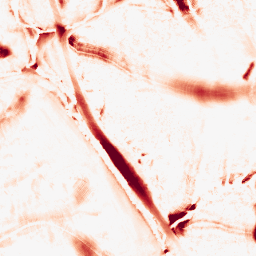
Category: morphological
Decomposition family: morphological
Decomposition parameters: operation: opening
size: 20
Upsampling method: sinc_hamming
Upsampling parameters: scale: 4
kernel_size: 8
Upsampling scale: 4